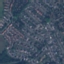
Label: Residential